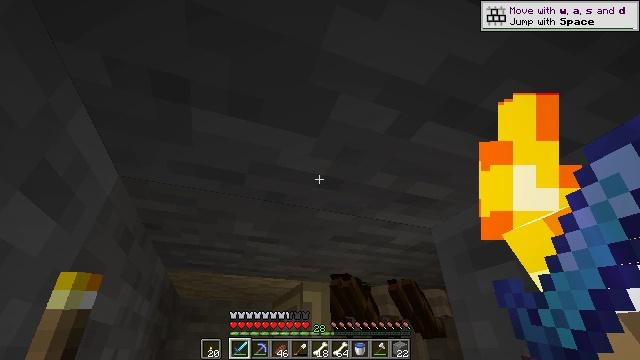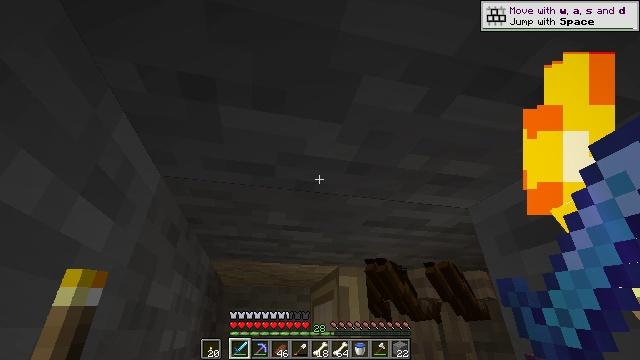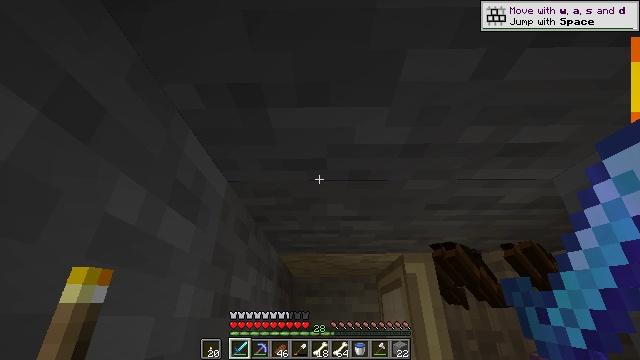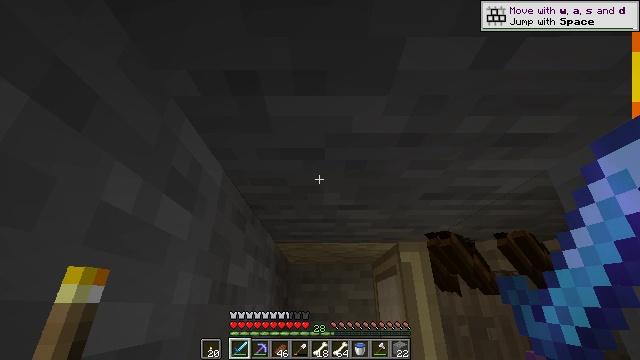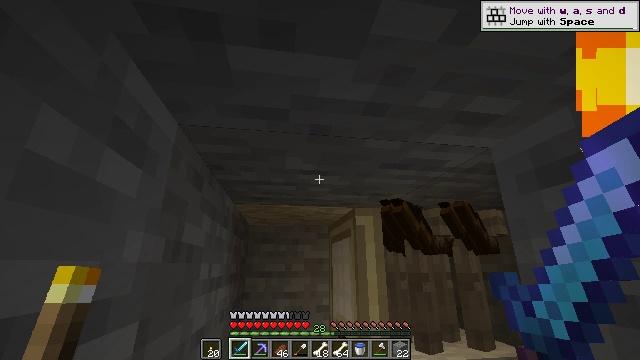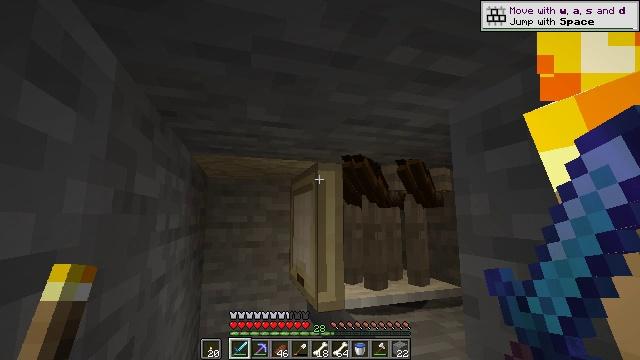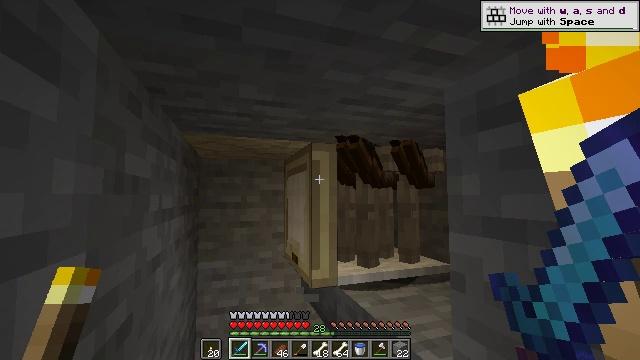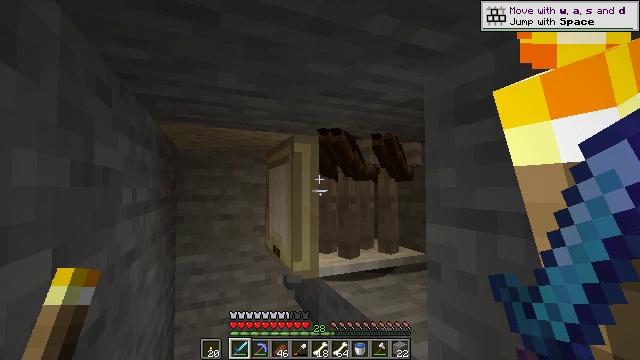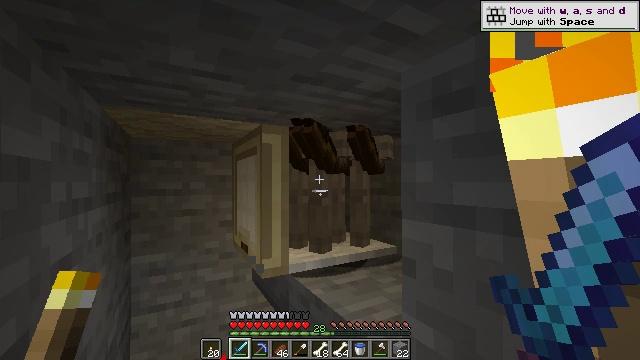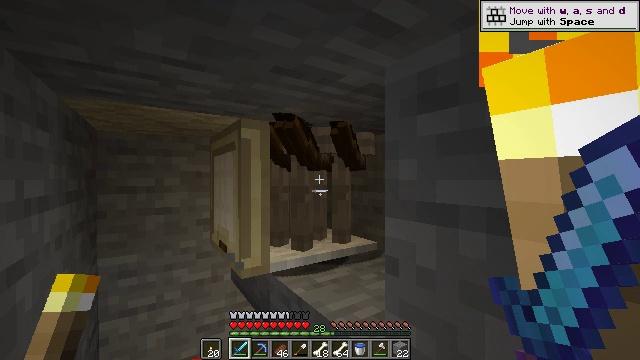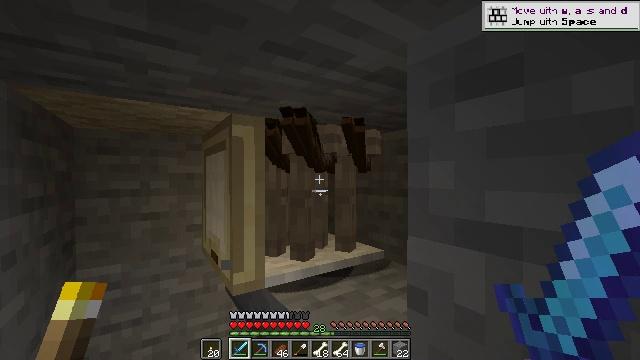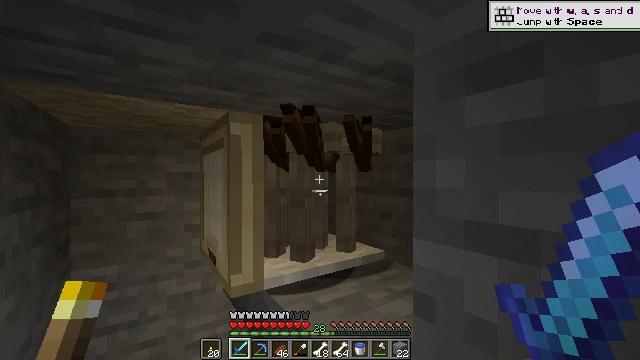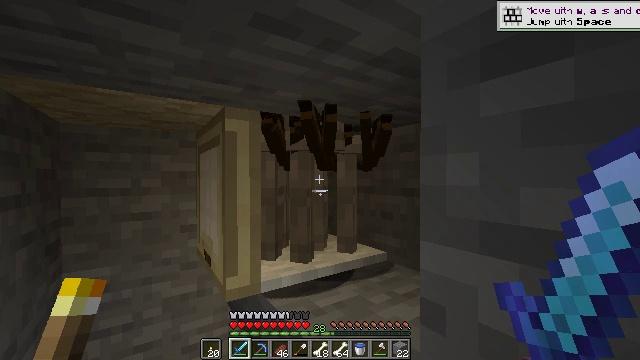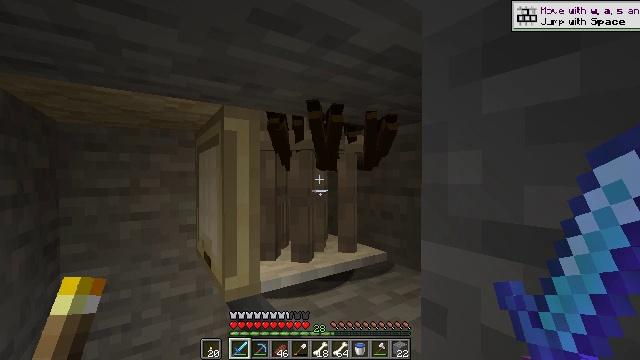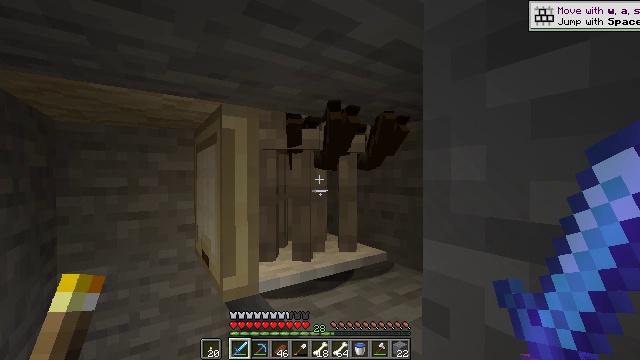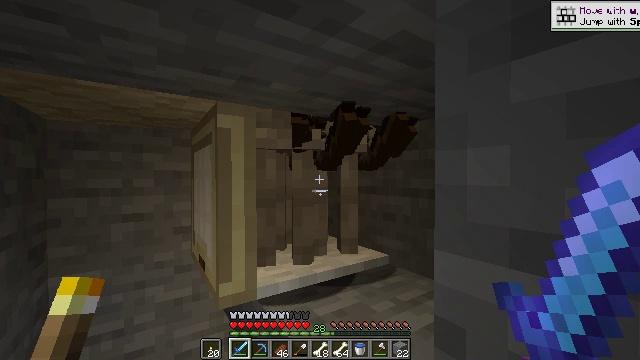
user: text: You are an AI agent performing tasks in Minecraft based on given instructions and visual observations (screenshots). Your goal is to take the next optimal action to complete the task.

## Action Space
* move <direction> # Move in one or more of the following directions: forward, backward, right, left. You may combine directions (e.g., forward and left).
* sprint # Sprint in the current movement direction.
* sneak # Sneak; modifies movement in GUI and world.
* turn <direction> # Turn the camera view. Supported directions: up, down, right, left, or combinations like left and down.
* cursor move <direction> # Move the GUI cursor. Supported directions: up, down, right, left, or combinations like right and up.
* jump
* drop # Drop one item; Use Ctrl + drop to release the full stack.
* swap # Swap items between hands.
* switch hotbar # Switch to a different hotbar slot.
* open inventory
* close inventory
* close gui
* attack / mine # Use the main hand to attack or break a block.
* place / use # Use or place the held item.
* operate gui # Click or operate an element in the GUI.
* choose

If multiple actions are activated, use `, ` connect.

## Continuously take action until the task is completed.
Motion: motion action
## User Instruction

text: Hunt the skeleton.
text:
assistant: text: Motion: turn left and down
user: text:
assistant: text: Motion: turn left and down
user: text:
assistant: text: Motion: turn down
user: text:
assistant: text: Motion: turn right and down
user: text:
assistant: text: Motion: turn right and down
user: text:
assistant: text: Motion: turn right and down
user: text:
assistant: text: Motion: turn right and down
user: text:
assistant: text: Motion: move forward, turn right and down
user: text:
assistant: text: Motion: move forward, turn right
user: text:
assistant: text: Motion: no_op
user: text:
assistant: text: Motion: no_op
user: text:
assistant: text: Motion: no_op
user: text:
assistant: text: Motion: no_op
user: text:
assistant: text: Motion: no_op
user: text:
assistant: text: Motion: move forward
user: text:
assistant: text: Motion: move forward
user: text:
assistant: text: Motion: no_op
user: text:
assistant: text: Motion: attack / mine
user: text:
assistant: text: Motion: attack / mine
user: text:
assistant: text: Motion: no_op
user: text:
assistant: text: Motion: no_op
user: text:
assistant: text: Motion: no_op
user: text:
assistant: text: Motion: no_op
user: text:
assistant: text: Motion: no_op
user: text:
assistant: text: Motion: turn left
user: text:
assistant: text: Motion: no_op
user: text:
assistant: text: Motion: turn left
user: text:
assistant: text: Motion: no_op
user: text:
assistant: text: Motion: turn left
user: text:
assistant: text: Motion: no_op